Field crop: tomato
Growth stage: 2
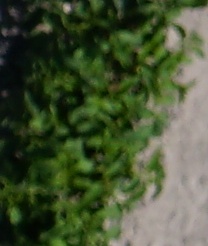
Species: tomato